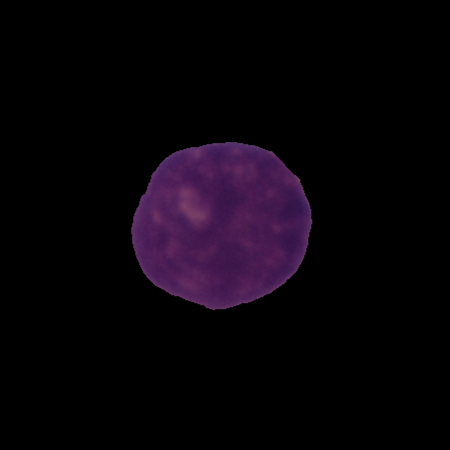
Label: cancer